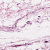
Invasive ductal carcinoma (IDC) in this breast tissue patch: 0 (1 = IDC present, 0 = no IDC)